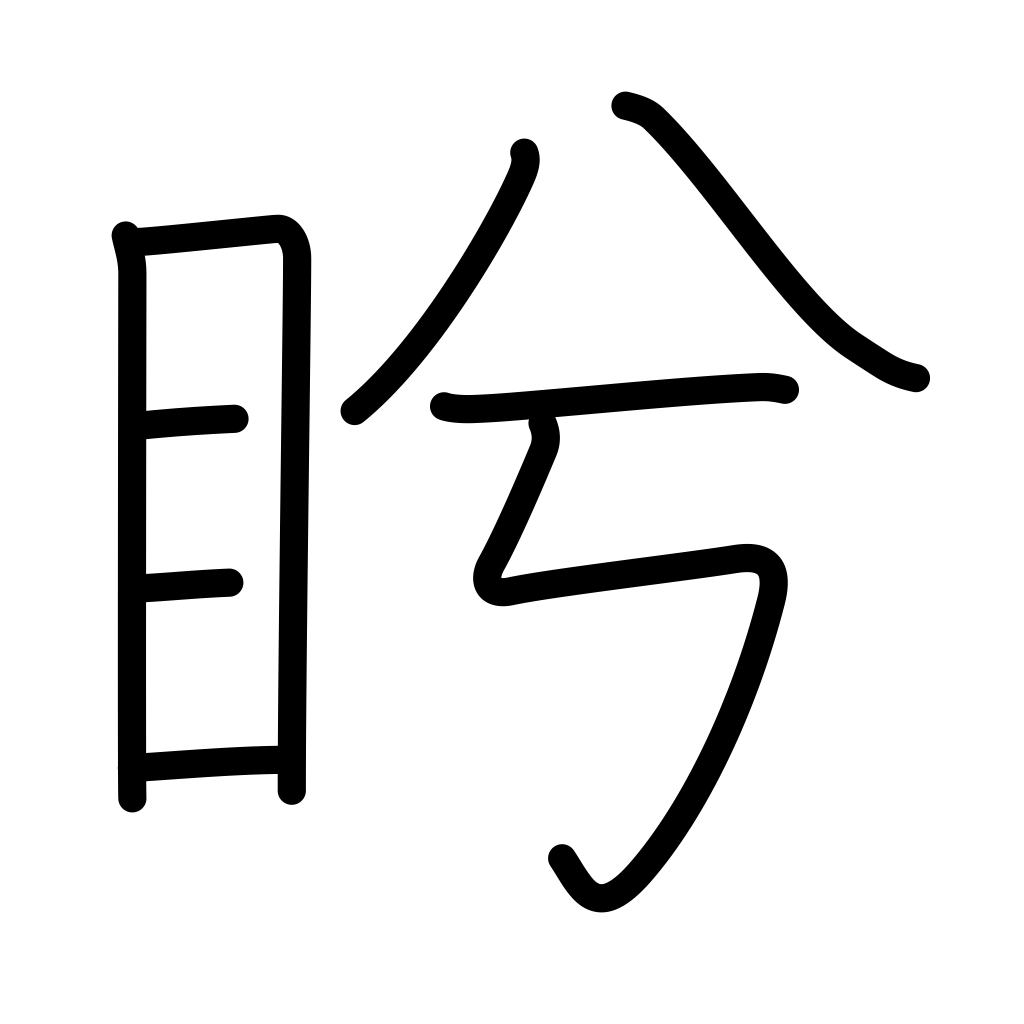
Meaning: glare at, toil